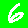
Digit: 6